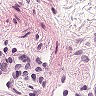
Metastatic tissue present: no